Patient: sex M, age 57
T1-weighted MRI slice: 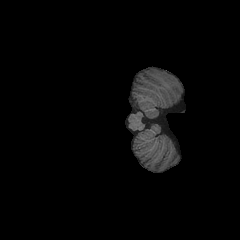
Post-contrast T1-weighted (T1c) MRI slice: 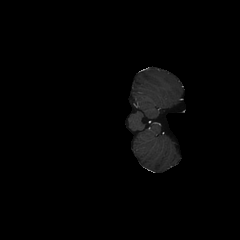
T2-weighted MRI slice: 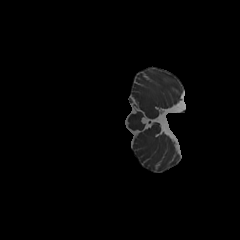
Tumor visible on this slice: no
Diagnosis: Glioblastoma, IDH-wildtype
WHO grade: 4